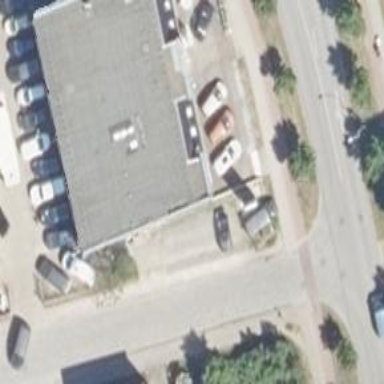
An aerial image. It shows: Car shop building.